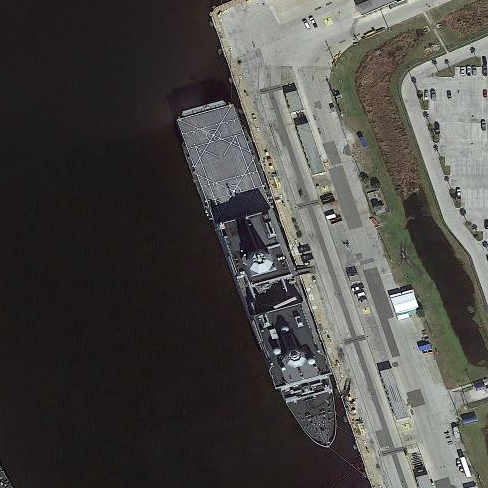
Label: combat